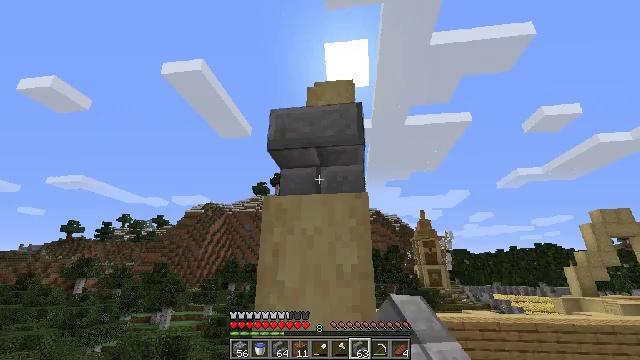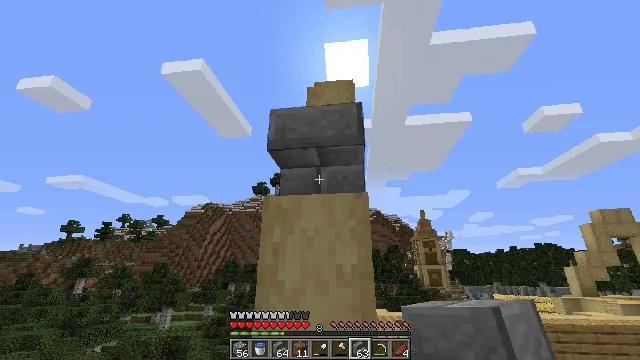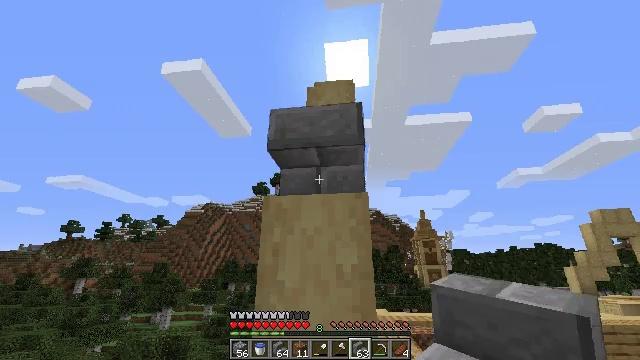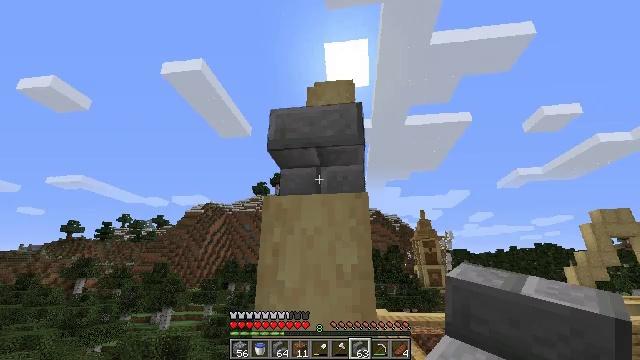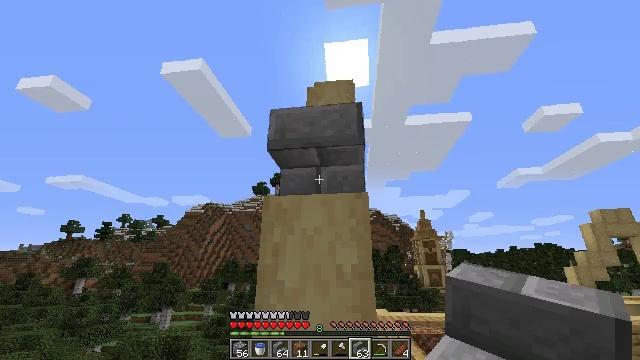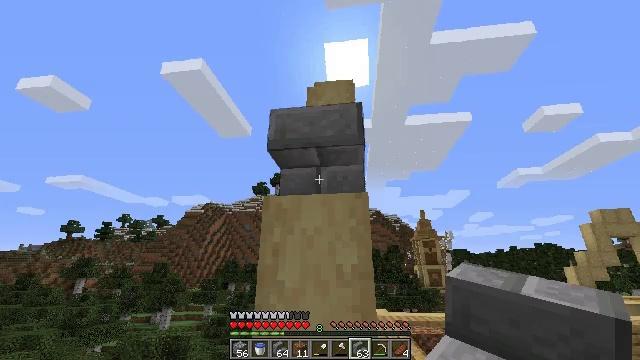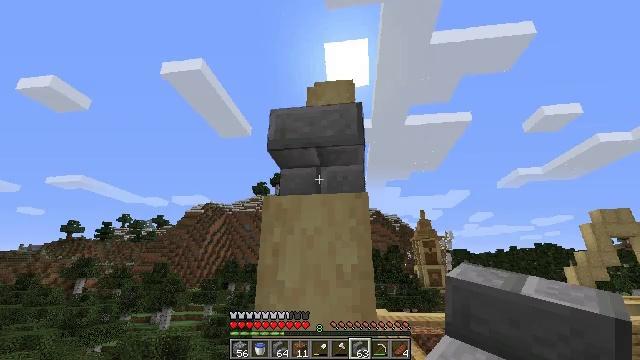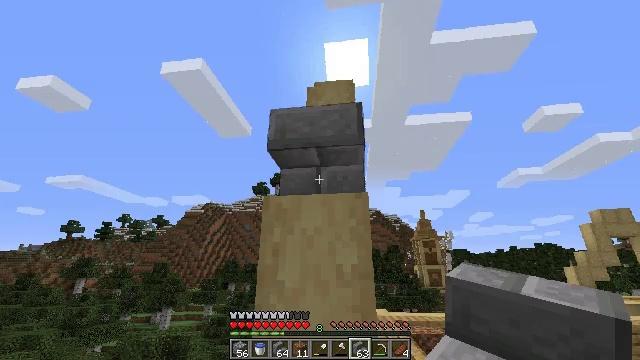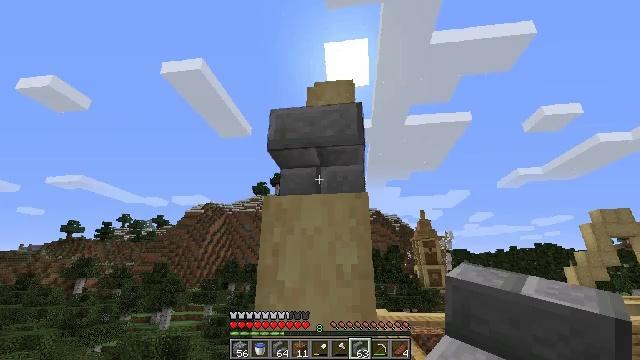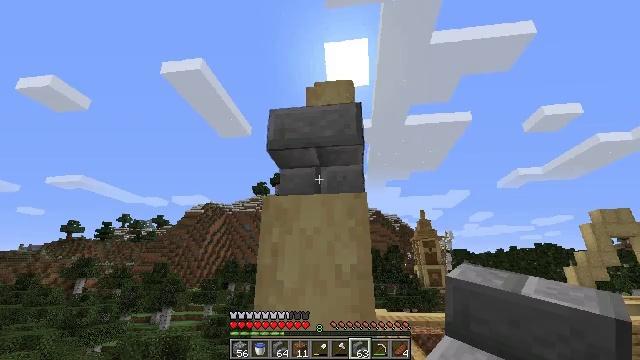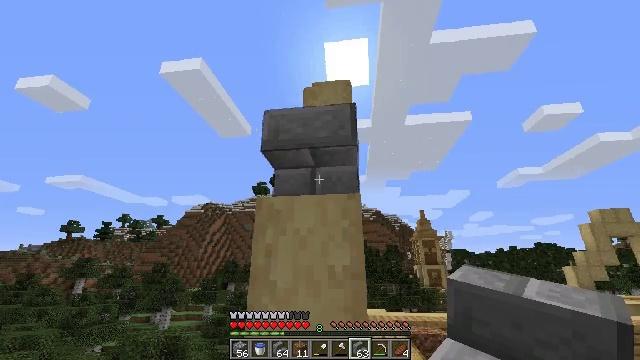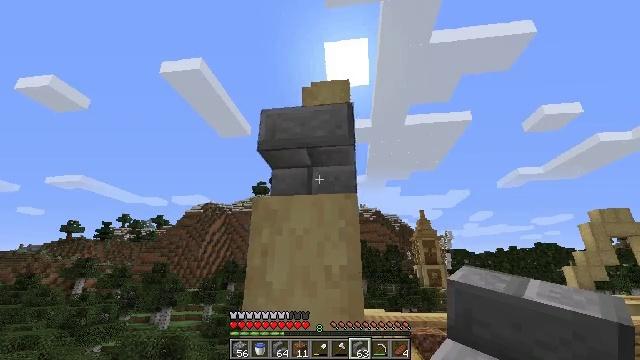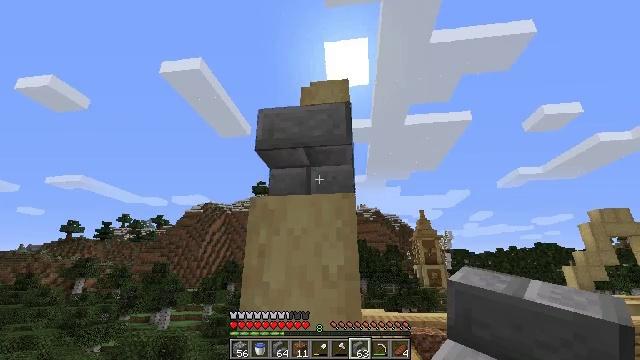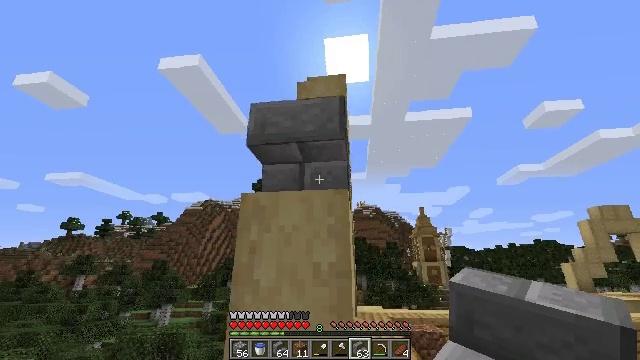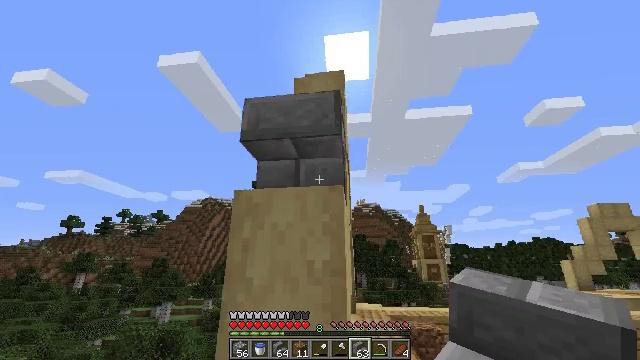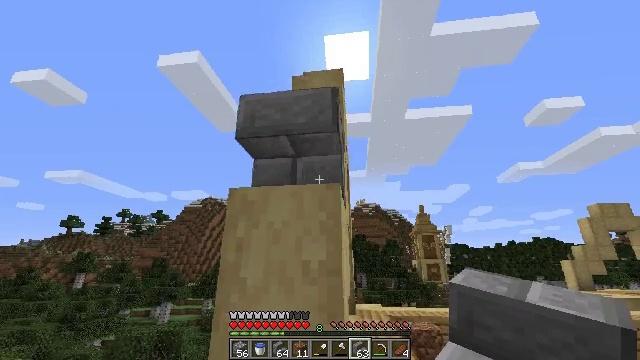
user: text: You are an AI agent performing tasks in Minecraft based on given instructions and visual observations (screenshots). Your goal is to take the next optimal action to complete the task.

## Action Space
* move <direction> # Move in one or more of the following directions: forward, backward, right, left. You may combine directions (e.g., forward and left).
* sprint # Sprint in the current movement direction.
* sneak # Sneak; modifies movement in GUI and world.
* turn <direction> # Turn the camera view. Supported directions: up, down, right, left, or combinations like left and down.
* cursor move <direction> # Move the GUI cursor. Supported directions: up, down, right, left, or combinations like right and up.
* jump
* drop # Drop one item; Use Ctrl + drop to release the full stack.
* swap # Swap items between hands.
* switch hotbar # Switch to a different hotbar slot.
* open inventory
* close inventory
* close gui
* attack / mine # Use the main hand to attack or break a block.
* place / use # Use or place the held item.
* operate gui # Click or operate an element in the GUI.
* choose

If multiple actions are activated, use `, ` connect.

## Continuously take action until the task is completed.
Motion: motion action
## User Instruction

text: Recycle the stone brick stairs from the structure.
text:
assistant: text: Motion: sneak
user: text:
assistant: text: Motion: sneak
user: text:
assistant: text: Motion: sneak
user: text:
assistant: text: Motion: sneak
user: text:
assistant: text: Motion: sneak
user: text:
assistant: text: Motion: sneak
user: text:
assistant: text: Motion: sneak
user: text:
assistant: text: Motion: sneak
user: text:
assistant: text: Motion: move right, sneak
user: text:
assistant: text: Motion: move right, sneak
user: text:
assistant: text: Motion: move forward and move right, sneak
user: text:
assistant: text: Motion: move forward and move right, sneak
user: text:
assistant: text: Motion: move forward and move right, sneak
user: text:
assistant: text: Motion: move forward, sneak
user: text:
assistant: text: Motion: move forward, sneak
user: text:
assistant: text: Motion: sneak
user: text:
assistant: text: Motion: no_op
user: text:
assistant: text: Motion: no_op
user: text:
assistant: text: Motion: no_op
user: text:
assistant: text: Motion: no_op
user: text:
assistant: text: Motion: no_op
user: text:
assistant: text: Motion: no_op
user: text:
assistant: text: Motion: no_op
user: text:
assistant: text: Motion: no_op
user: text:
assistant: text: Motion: turn up
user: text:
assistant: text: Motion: no_op
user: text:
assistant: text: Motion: no_op
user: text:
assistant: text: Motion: no_op
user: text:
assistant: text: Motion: no_op
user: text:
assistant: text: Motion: no_op